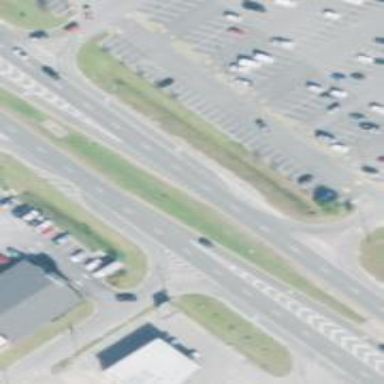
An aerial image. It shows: Dual carriageway expressway with asphalt surface. It is classified as trunk highway.